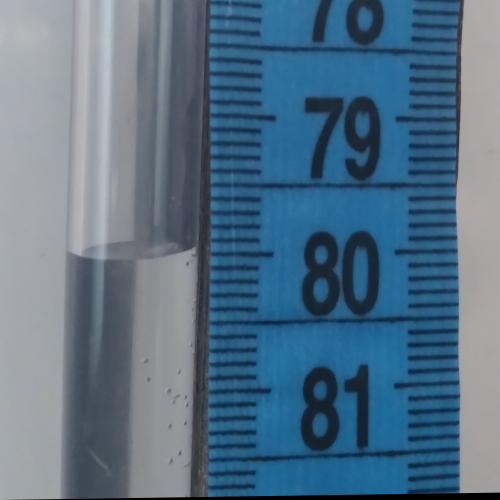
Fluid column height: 80.0 cm